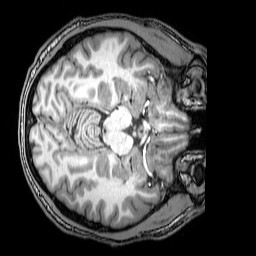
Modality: T1w
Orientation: axial
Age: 25
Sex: male